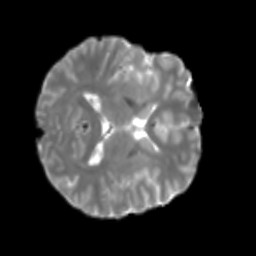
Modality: T2w
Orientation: axial
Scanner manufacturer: siemens
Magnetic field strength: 3 T
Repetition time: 4 s
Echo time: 0.0594 s